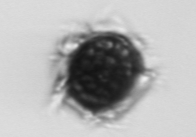
Label: Mesodinium